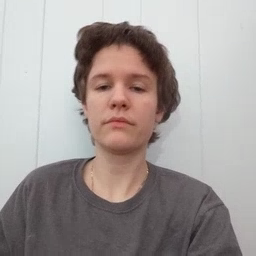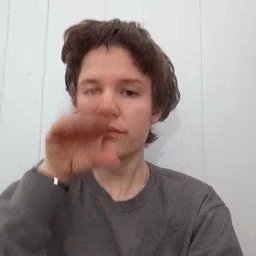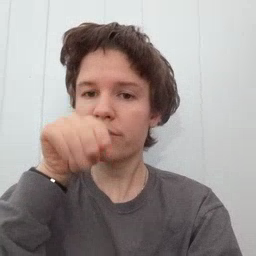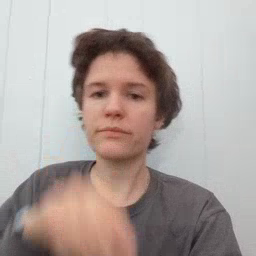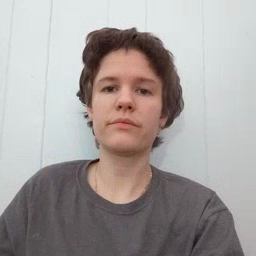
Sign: goose